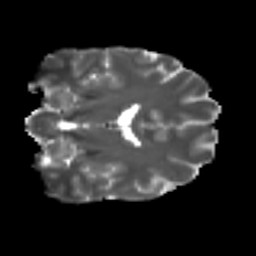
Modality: T2w
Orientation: coronal
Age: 24
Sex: male
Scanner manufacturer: ge
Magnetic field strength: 3 T
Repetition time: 7.8 s
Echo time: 0.0606 s